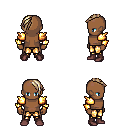
a pixel art fantasy rpg character, male body template, human, dark skin, gold arm armor, gold greaves, white blonde long mohawk hairstyle, maroon shoes, four views (front, back, left, right), 2x2 character sprite sheet, small pixel art, hard edges, no anti-aliasing